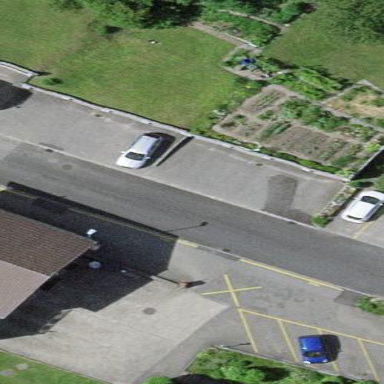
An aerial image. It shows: Group of garages.